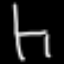
Label: chair